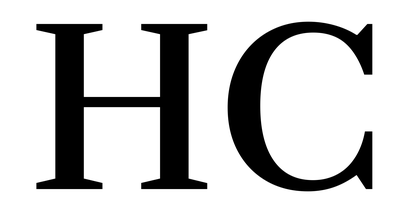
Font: LibreCaslonText_Medium